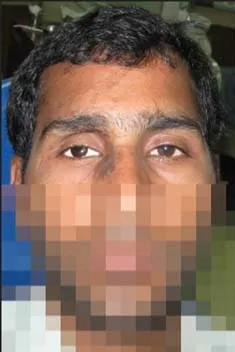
Postoperative photograph showing prosthesis in lieu of defective eye.
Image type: medical_photograph (other_medical_photograph)